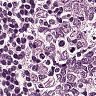
Metastatic tissue present: no